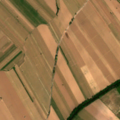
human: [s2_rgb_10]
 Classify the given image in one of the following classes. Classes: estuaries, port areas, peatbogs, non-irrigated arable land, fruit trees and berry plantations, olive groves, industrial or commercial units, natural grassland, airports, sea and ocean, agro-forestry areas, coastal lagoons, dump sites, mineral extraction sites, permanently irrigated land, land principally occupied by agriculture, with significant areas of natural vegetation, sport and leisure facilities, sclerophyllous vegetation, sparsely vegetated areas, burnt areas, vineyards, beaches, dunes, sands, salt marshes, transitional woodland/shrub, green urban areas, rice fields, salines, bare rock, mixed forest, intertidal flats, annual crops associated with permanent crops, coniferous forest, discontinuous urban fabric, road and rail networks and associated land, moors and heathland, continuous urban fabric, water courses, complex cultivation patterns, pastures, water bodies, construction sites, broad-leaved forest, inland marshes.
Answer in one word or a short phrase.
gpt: permanently irrigated land, vineyards